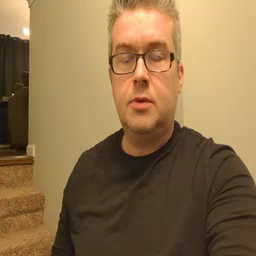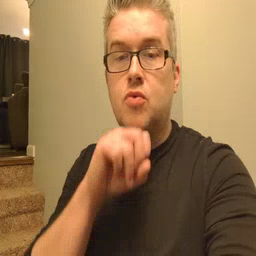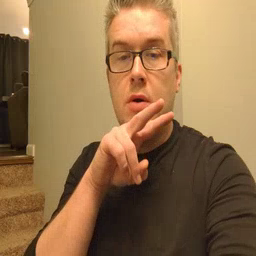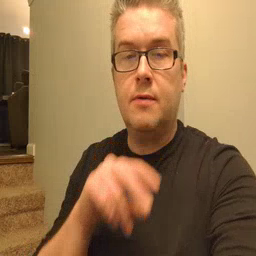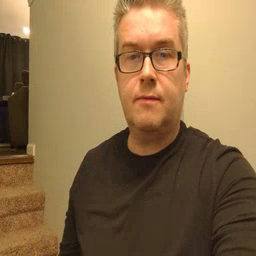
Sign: frog